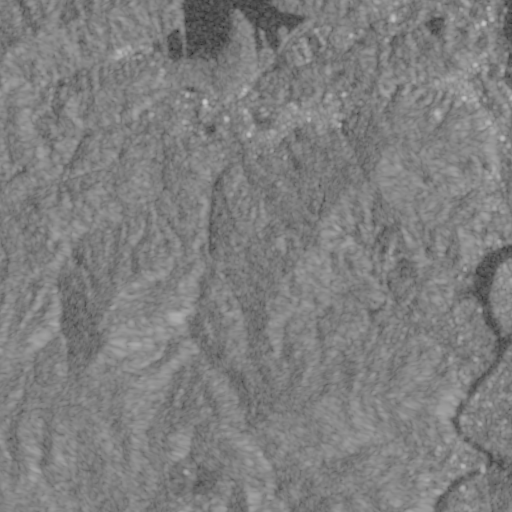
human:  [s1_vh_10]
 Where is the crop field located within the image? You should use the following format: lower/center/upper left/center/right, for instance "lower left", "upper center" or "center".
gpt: The crop field is located in the lower right of the image.
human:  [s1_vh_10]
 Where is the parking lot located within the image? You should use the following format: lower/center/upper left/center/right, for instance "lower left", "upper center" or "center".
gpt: The parking lot is located in the right of the image.
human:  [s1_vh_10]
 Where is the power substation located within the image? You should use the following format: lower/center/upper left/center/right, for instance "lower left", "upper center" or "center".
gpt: The power substation is located in the lower right of the image.
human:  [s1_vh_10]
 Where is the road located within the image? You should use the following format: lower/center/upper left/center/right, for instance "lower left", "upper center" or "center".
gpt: There is no road in the image.

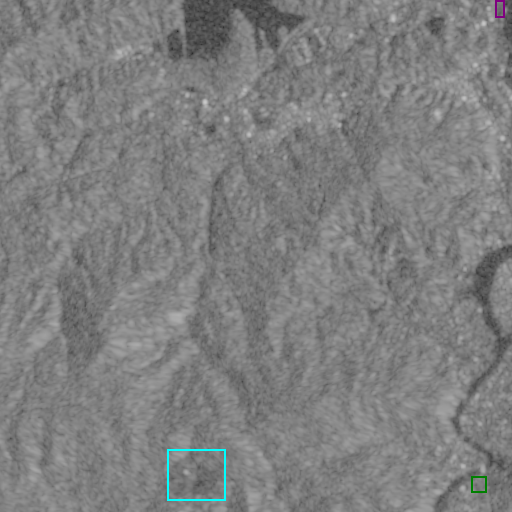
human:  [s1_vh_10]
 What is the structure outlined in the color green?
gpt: The structure outlined in green is a crop field.
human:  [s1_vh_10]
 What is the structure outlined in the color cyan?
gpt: The structure outlined in cyan is a park.
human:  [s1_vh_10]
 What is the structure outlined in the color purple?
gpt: The structure outlined in purple is a parking lot.
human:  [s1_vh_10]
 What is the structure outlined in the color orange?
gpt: There is no orange outline.